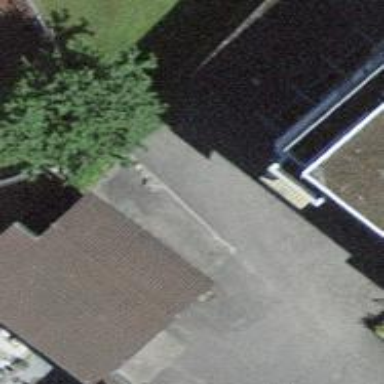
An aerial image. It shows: Group of garages.